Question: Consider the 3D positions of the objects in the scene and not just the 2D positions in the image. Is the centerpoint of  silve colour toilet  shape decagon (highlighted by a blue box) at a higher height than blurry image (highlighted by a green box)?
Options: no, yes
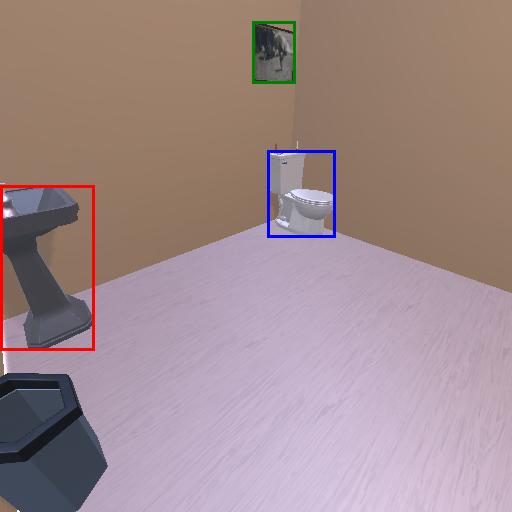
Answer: no